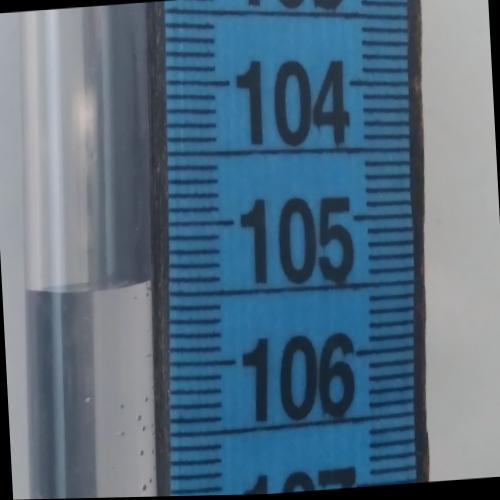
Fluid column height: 105.4 cm